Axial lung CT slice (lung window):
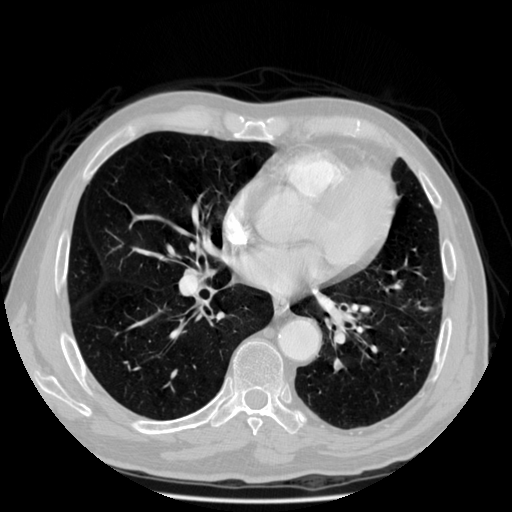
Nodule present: no